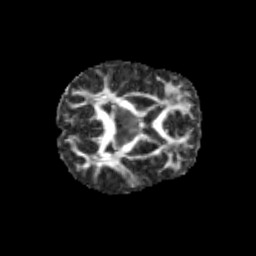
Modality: FA
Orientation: axial
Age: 12
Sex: female
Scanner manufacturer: siemens
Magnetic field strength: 3 T
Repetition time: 3.8 s
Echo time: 0.07 s